Field crop: maize
Growth stage: 2
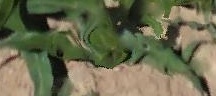
Species: maize